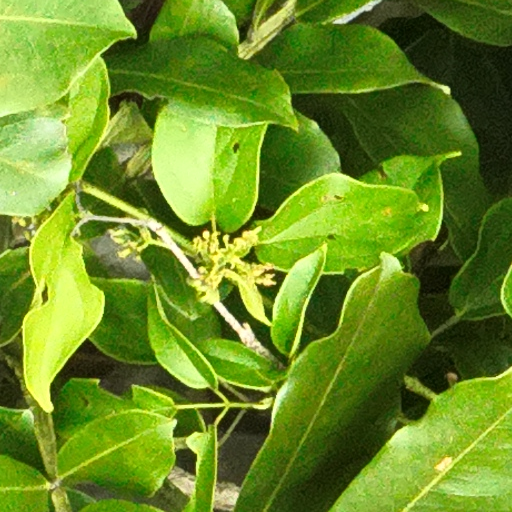
Species: Dipteryx oleifera
GBIF accepted scientific name: Dipteryx oleifera
Crown area (m\u00b2): 270.567